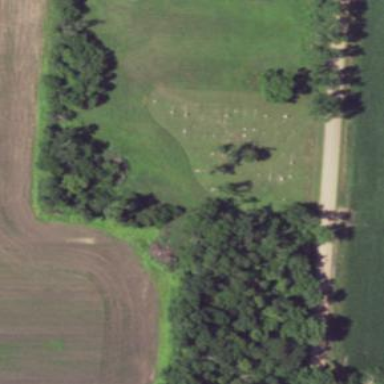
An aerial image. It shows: Nature reserve within cemetery.